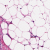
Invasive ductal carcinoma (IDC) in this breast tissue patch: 0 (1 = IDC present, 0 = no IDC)